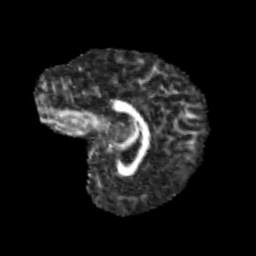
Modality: FA
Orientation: sagittal
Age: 10
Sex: female
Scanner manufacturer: siemens
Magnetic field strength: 3 T
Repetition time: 3.8 s
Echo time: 0.07 s